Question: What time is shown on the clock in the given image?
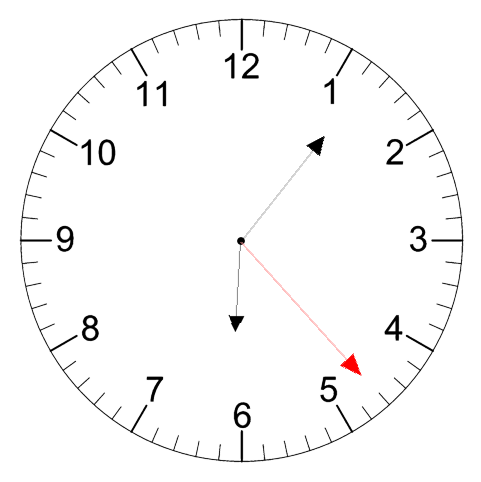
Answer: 06:06:23